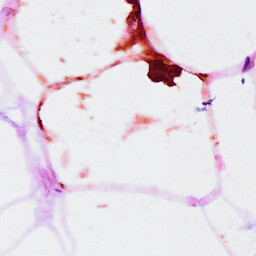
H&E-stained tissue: Breast